Field crop: maize
Growth stage: 2
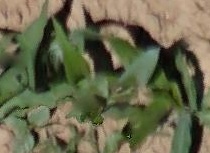
Species: maize